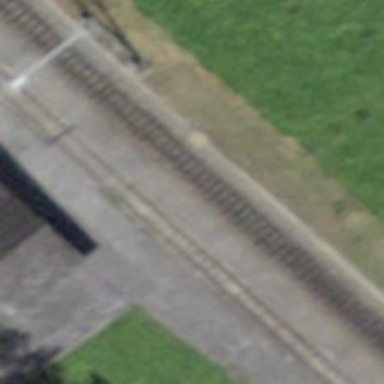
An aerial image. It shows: Railway station that also serves as public transport station.